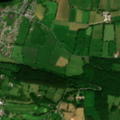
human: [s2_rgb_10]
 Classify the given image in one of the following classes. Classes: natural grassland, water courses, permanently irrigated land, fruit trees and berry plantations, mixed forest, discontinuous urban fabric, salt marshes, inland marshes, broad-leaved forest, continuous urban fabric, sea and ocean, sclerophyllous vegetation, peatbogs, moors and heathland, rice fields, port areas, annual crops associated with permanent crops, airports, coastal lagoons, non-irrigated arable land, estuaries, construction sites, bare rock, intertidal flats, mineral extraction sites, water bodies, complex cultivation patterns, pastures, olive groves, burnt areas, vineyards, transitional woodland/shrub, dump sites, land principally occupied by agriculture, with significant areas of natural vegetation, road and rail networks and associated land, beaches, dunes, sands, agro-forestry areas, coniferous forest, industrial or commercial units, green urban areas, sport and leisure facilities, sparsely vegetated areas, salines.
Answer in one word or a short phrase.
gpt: discontinuous urban fabric, sport and leisure facilities, pastures, coniferous forest